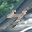
Label: 4